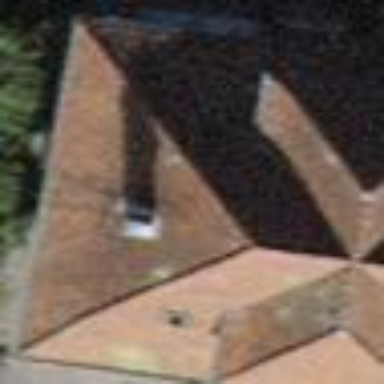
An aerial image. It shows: Building with tile roof.